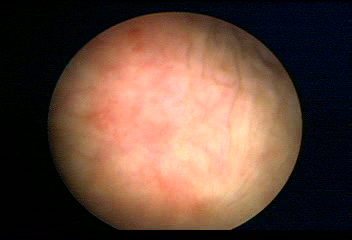
Modality: WLC
Class: Normal mucosa
Bladder cancer association: No